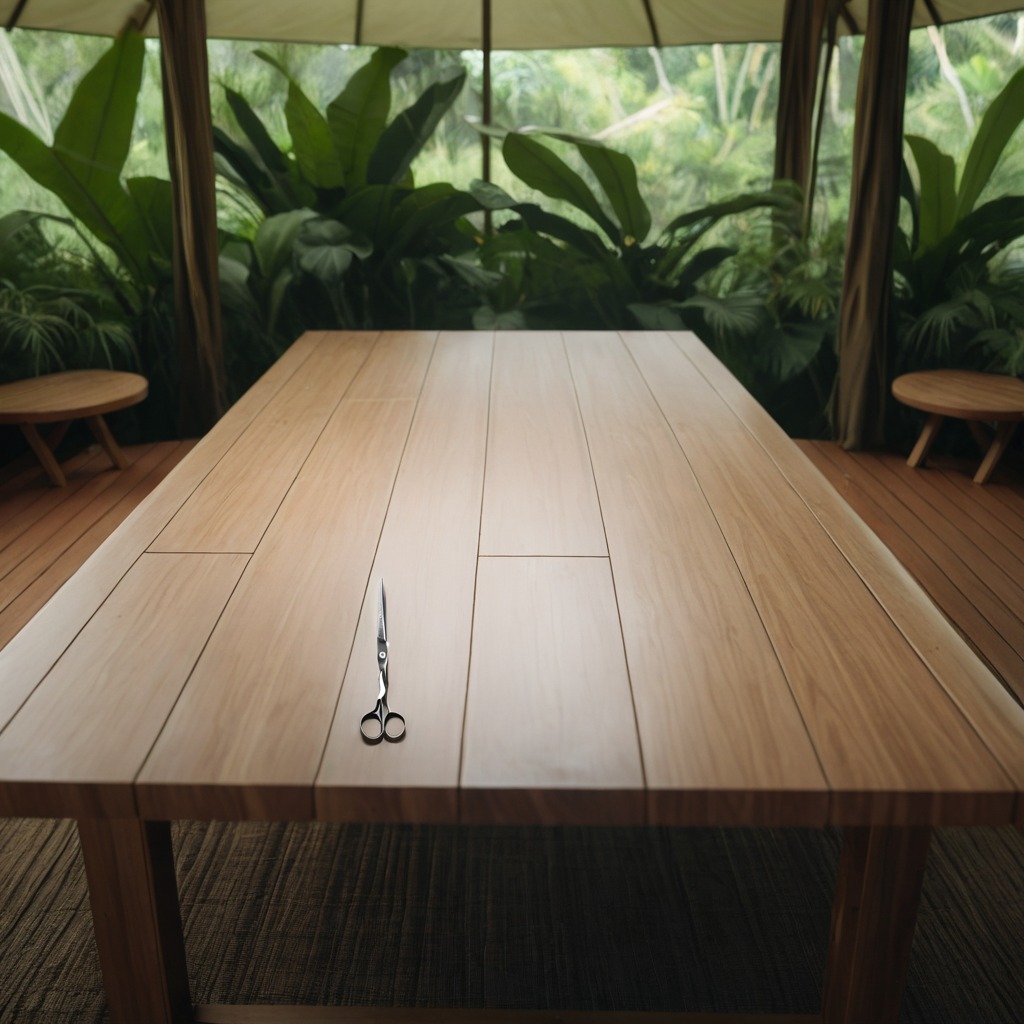
A scissor is lying on a wooden table inside a jungle field workshop tent.